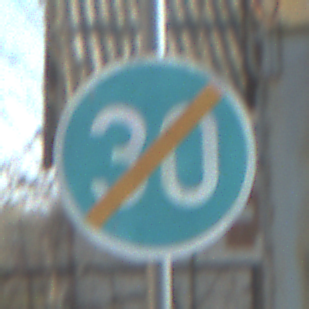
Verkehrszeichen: EndeMindestgeschwindigkeit
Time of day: MorningAfternoon
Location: Outdoor (Suburban)
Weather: Clear
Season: NotSpecified
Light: Natural